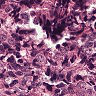
Metastatic tissue present: yes